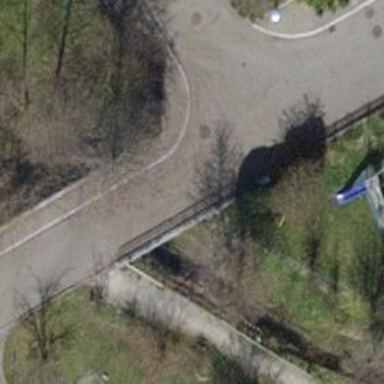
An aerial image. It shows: Residential road with asphalt surface. There is bridge on the road with sidewalk on the left side.